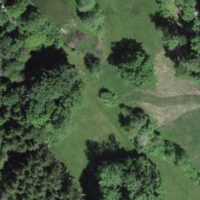
EUNIS habitat code: 24
Species observed at this site:
Lonicera acuminata
Atropa belladonna